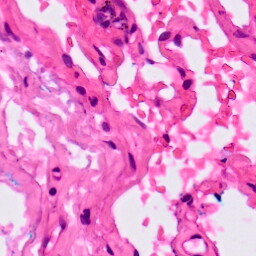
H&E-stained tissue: Lung